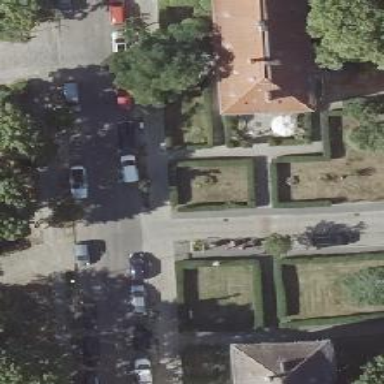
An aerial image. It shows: Sidewalk.